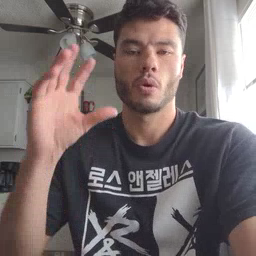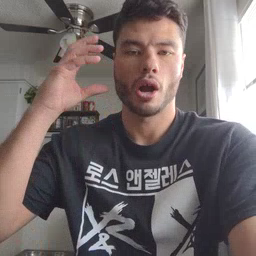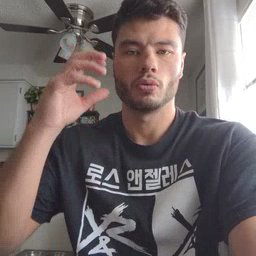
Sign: radio